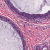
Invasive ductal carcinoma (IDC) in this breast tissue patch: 0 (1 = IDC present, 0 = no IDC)